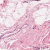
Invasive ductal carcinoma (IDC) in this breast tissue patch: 0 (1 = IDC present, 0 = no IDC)